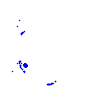
Particle: kaon